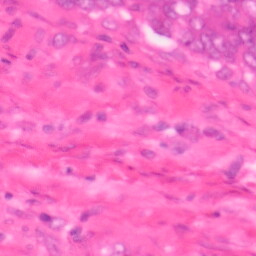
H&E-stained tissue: Colon